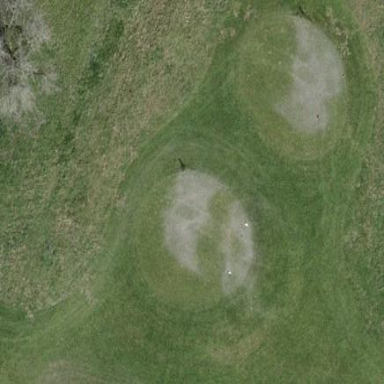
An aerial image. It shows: Golf tee.